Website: macys
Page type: payment
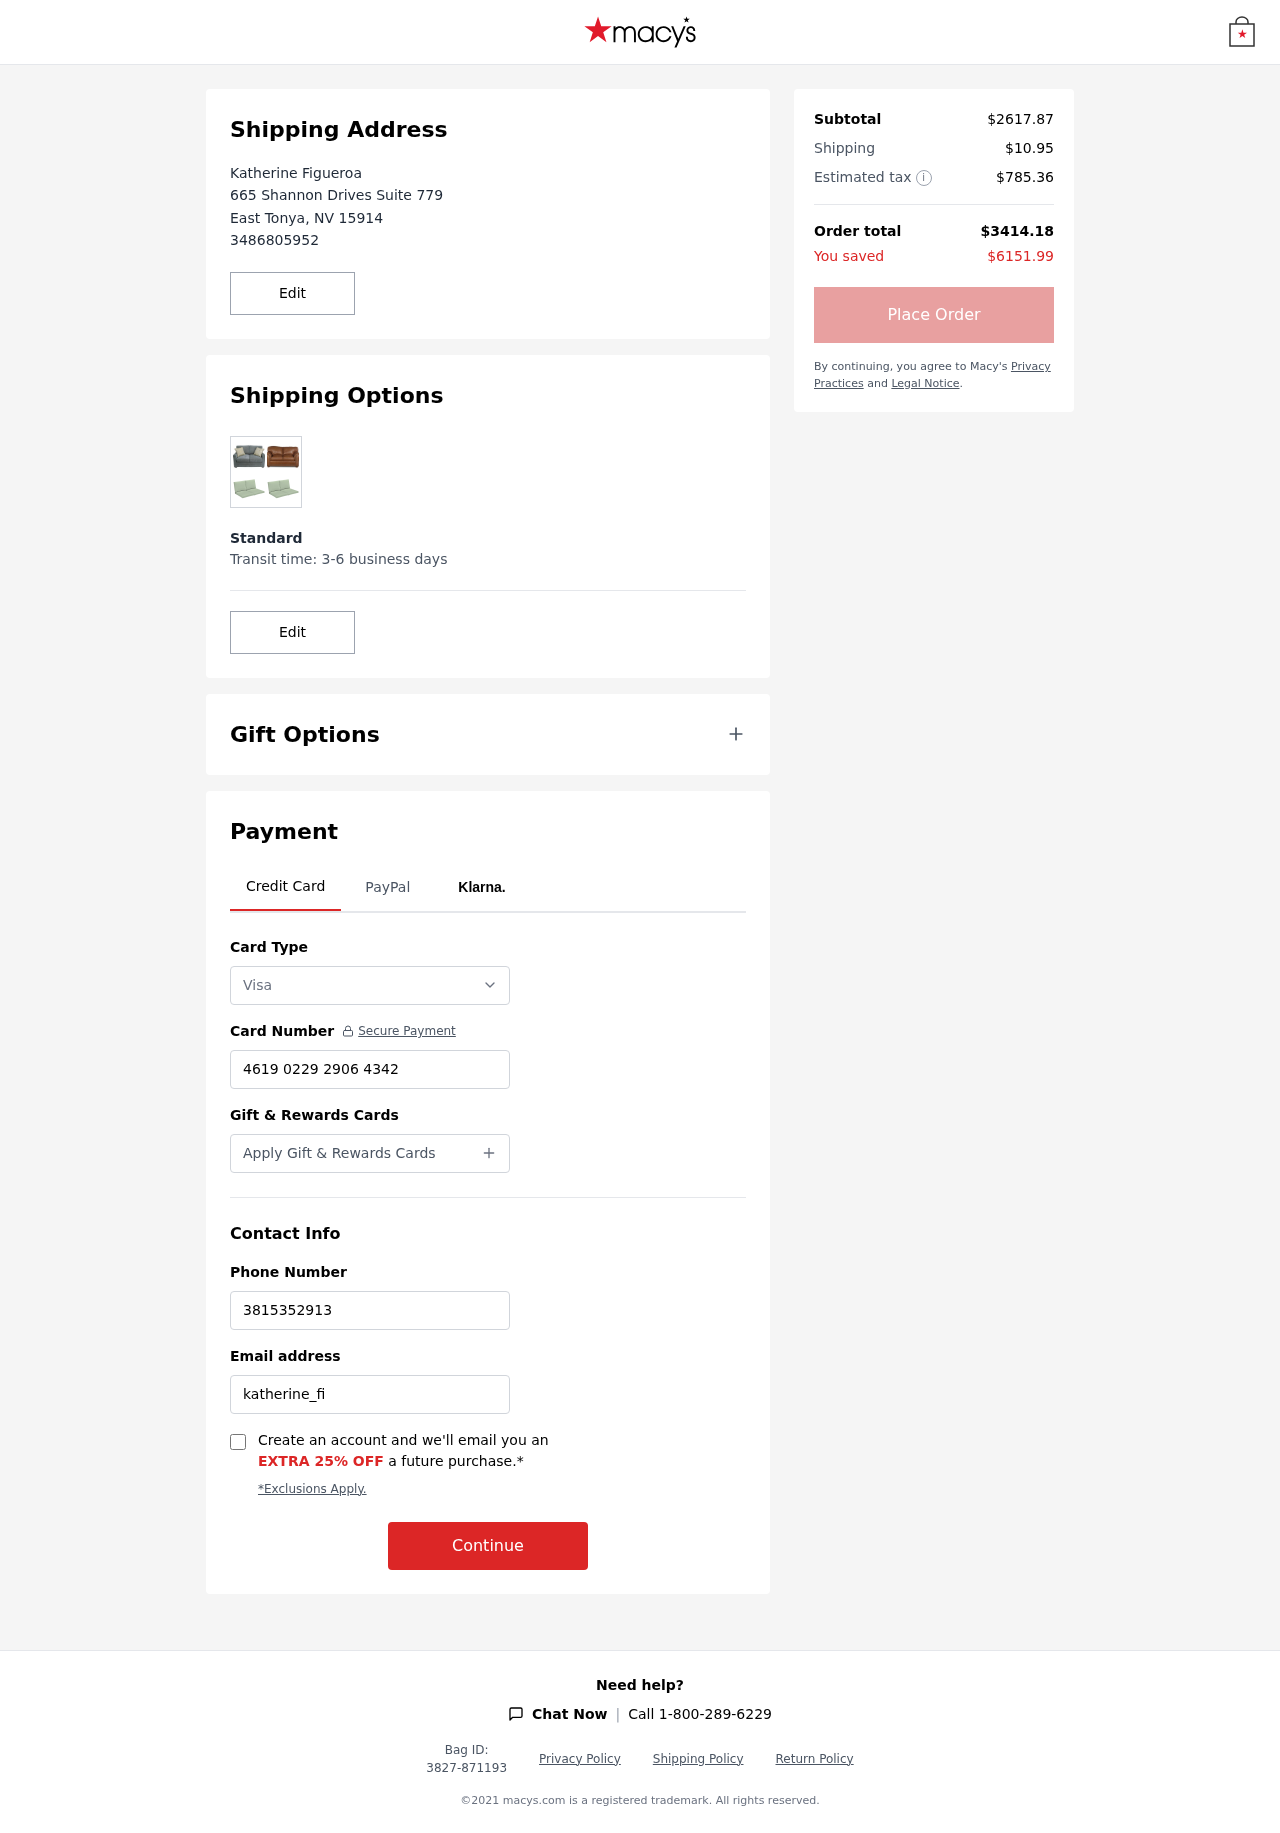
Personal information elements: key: PII_CARD_NUMBER
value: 4619 0229 2906 4342
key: PII_CARD_TYPE
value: Visa
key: PII_CITY
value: East Tonya
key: PII_EMAIL
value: katherine_figueroa@yahoo.com
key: PII_FULLNAME
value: Katherine Figueroa
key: PII_PHONE
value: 3486805952
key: PII_PHONE_ALT
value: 3815352913
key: PII_POSTCODE
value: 15914
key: PII_STATE_ABBR
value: NV
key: PII_STREET
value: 665 Shannon Drives Suite 779
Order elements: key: ORDER_SUBTOTAL
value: $2617.87
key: ORDER_SHIPPING_COST
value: $10.95
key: ORDER_TAX
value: $785.36
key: ORDER_TOTAL
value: $3414.18
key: ORDER_SAVINGS
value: $6151.99